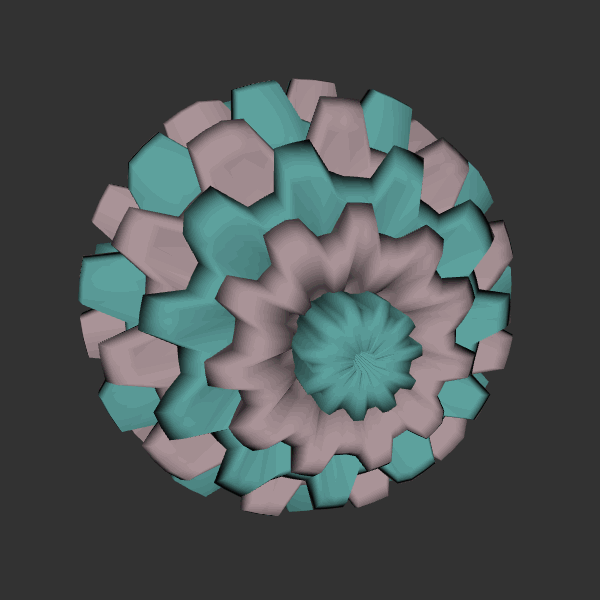
Background: dark